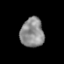
Tissue: prostate
Cell type: Epithelial cells
Senescence score: 0.3258
Nuclear area (px): 672
Mean DAPI intensity: 140.3125